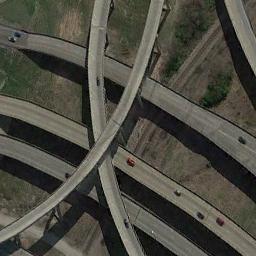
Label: overpass